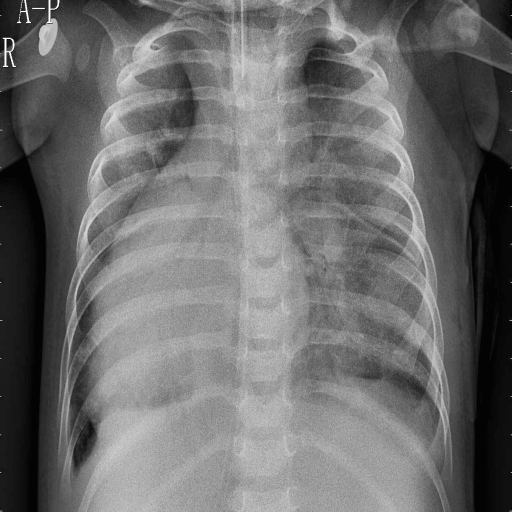
Finding: PNEUMONIA